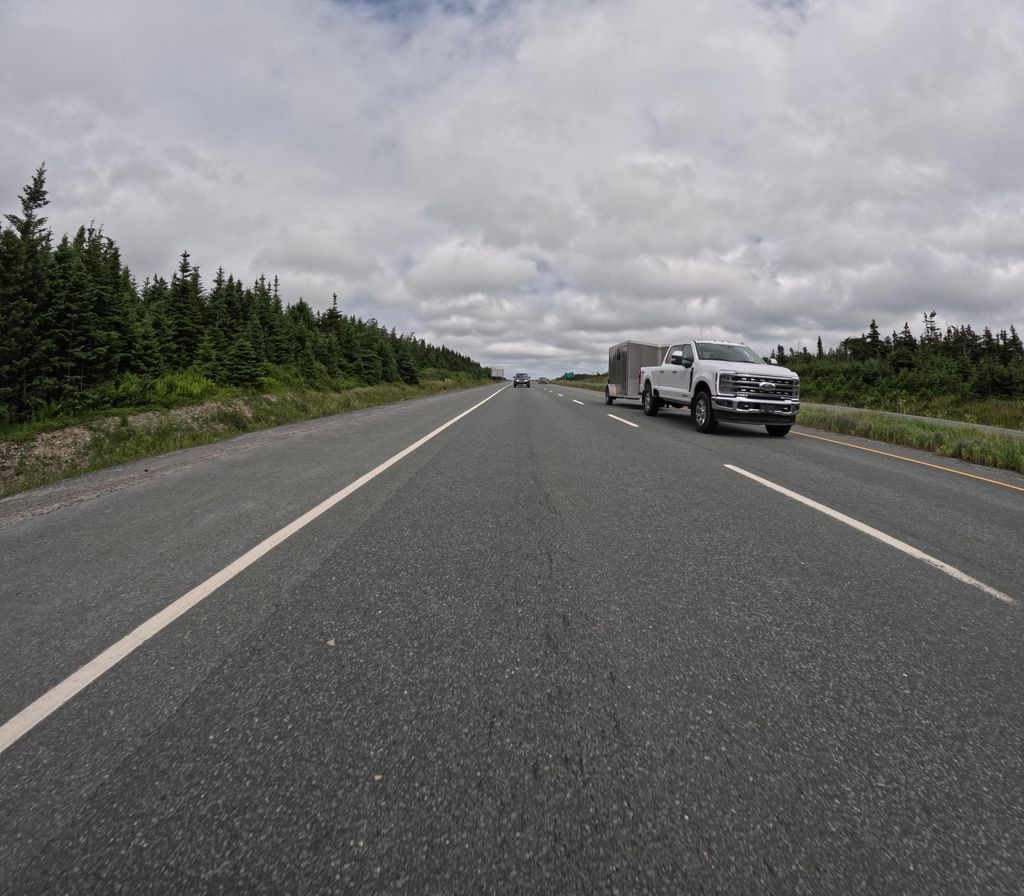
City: st_johns